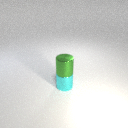
small cyan metal cylinder below small green metal cylinder